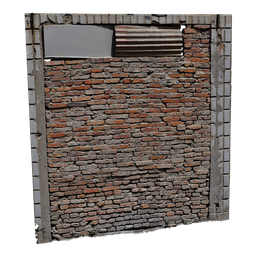
Label: architecture